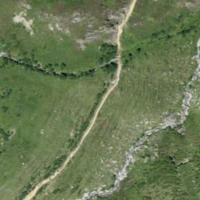
EUNIS habitat code: 26
Species observed at this site:
Parnassia palustris